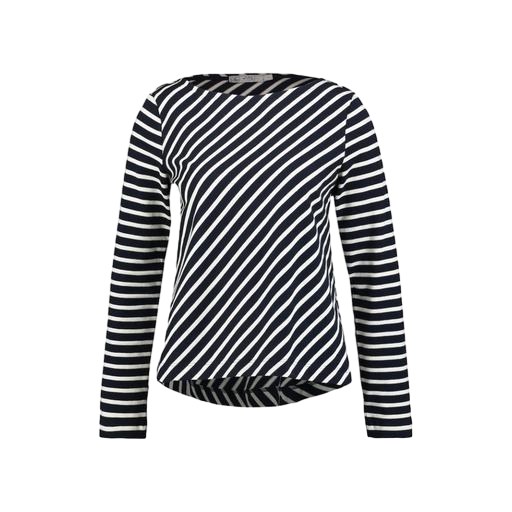
longsleeve t-shirt, long-sleeve t-shirt only macy, blue long-sleeved striped top, white background